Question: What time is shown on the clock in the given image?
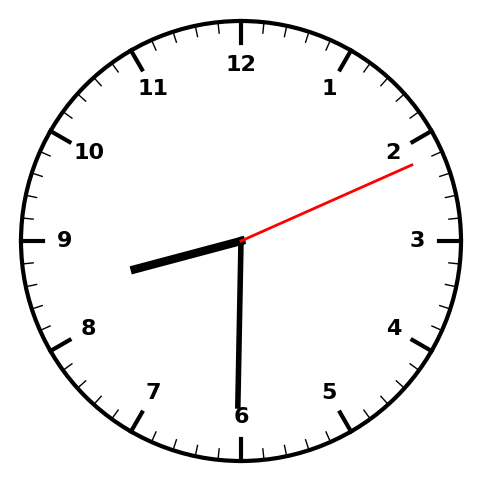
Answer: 08:30:11